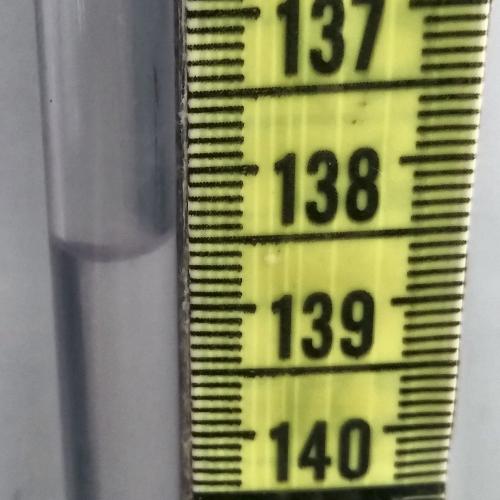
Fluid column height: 138.6 cm